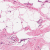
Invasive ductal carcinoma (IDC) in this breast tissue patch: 0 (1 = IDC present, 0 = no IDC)